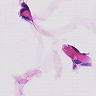
Metastatic tissue present: no